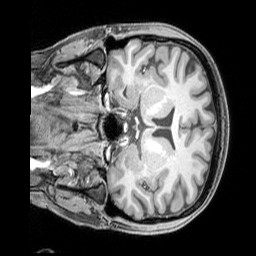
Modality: T1w
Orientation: coronal
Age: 27
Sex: female
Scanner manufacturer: siemens
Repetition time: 2.3 s
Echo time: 0.00226 s